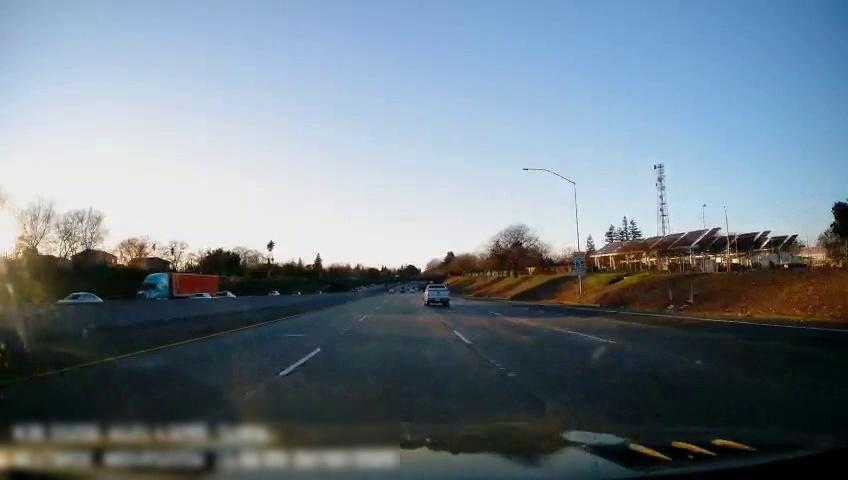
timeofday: Day
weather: Sunny
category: Drivable Space
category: Vehicles | Truck
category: Vehicles | Truck
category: Vehicles | Car
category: Vehicles | Car
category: Vehicles | Car
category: Vehicles | Truck
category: Lanes | Alternate Lane
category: Lanes | Current Lane
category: Lanes | Current Lane
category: Lanes | Alternate Lane
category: Lanes | Alternate Lane
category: Traffic | Signs